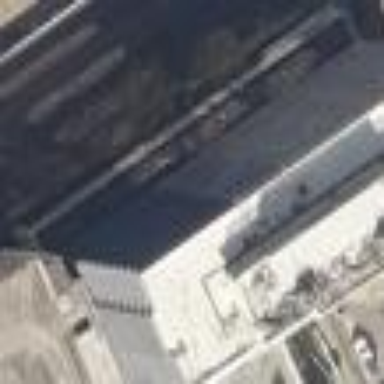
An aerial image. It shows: Government office building.